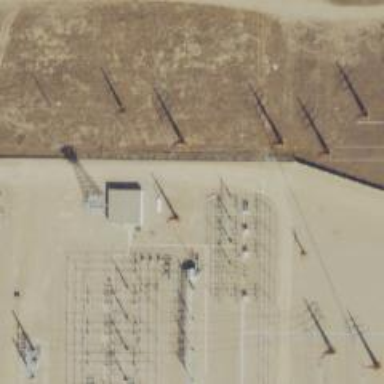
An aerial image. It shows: Switch for power supply.